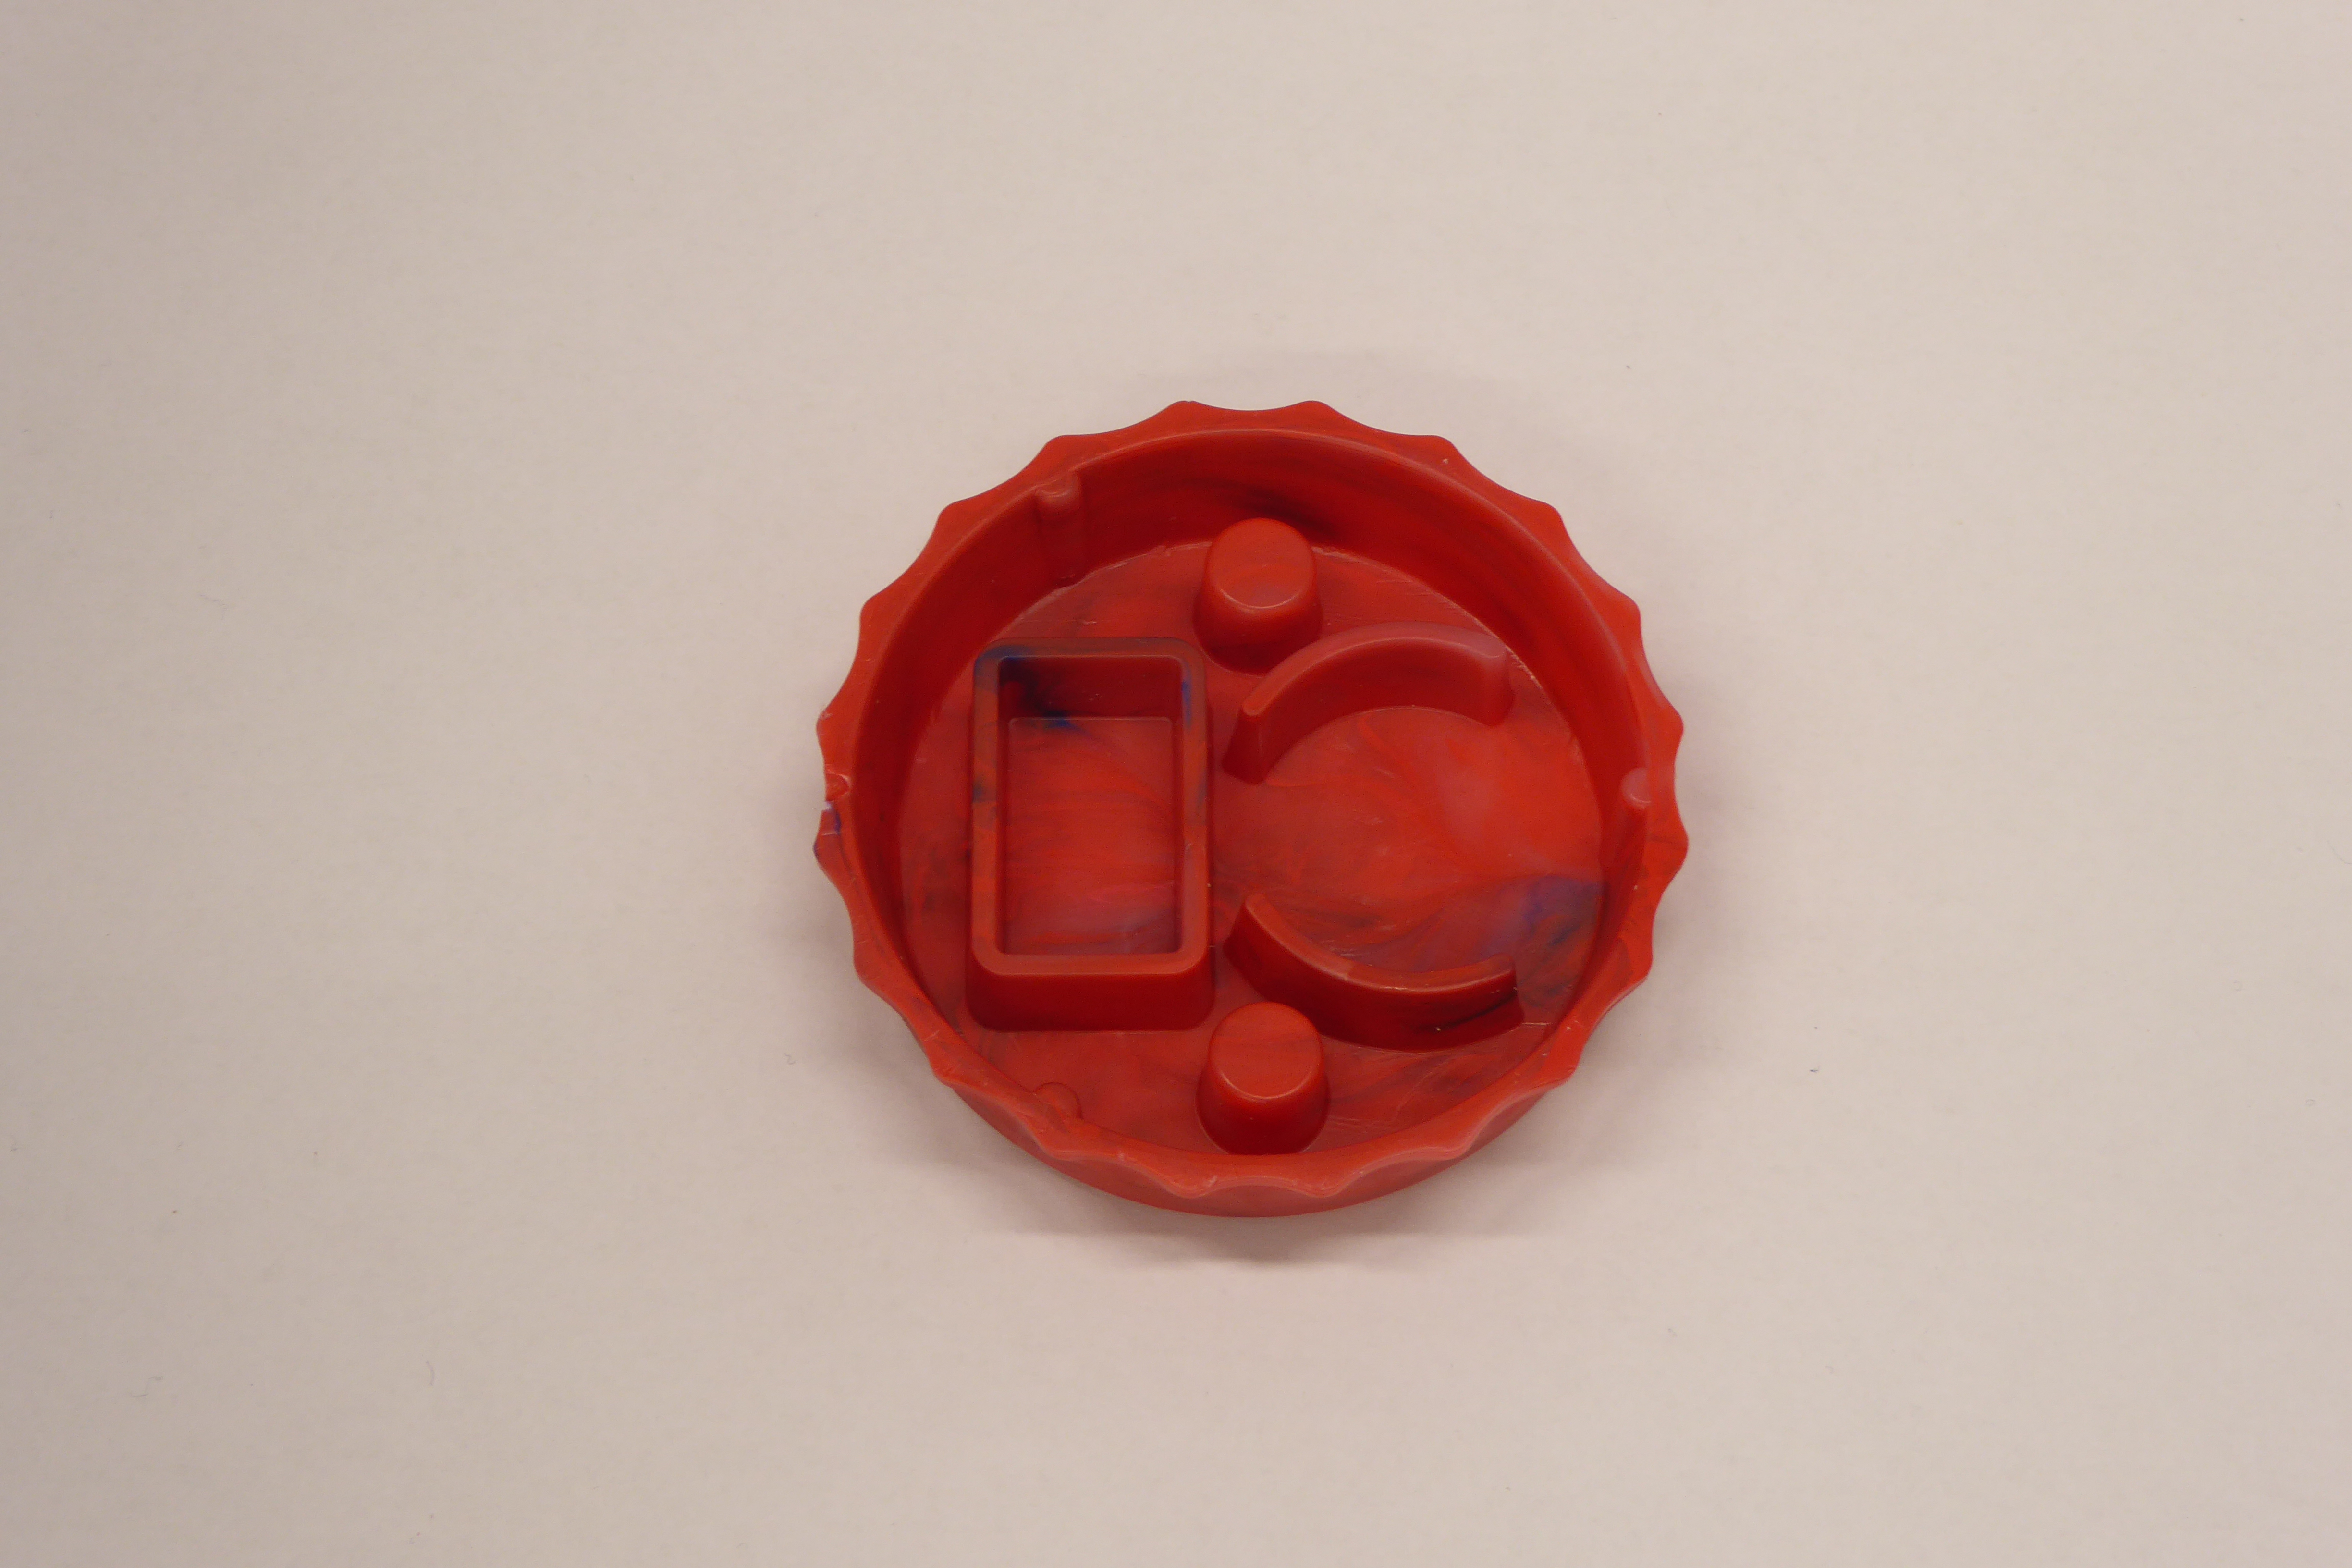
Label: Bottle Opener - Cover